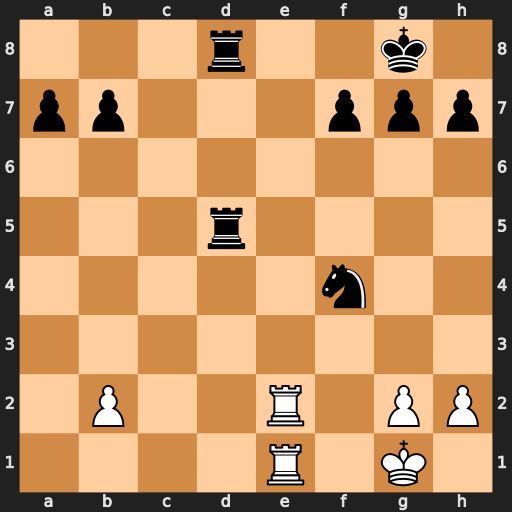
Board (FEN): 3r2k1/pp3ppp/8/3r4/5n2/8/1P2R1PP/4R1K1
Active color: w
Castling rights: -
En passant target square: -
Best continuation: Re8+ Rxe8 Rxe8#